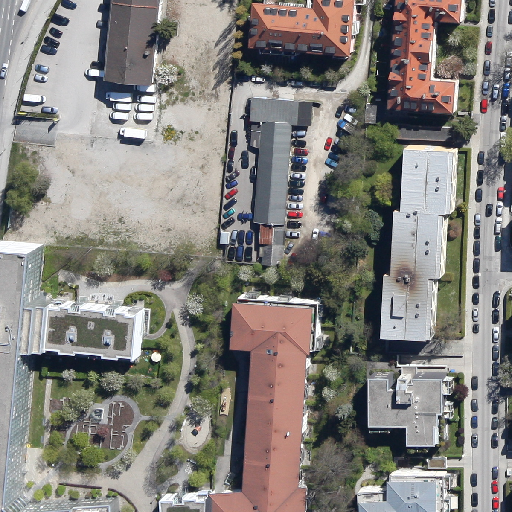
Referring expression: car driving on the road